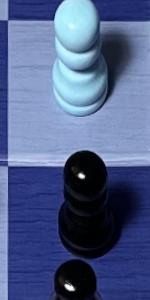
Label: Pawn_Black